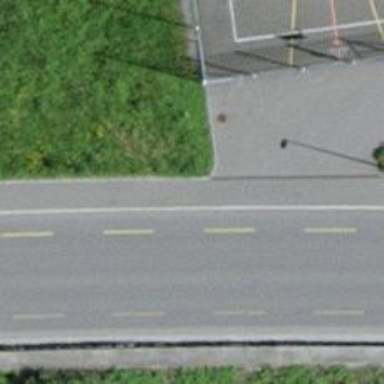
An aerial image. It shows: Bus stop with platform for public transport.